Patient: sex M, age 76
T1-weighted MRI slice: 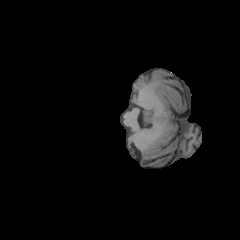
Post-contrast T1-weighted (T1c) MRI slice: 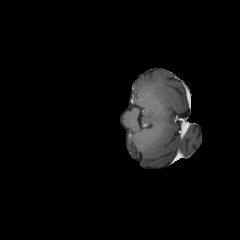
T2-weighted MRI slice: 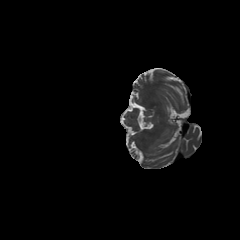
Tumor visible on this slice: no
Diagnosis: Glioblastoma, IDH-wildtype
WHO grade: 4